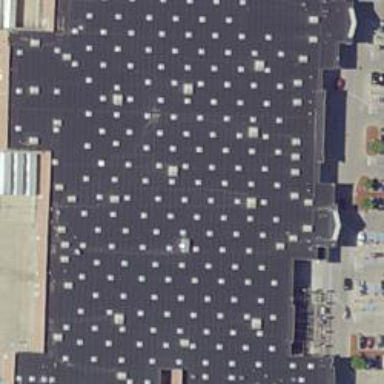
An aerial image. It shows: Flat roofed retail building that is supermarket.